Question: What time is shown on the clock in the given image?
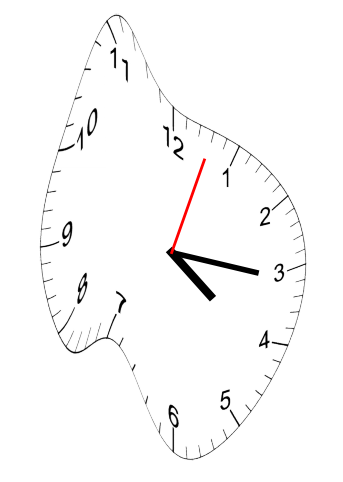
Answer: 04:16:03